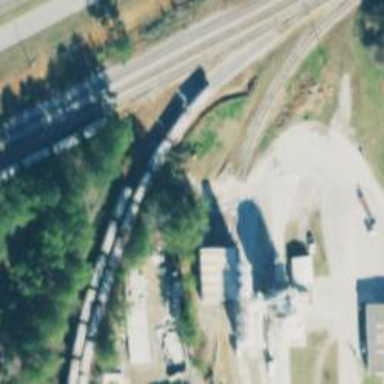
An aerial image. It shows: Rail spur service used for transporting aggregate.